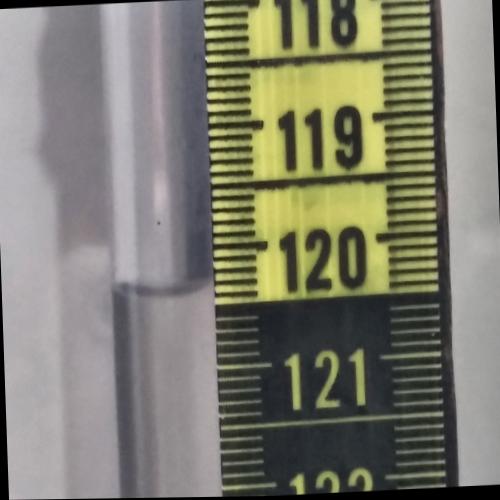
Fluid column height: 120.3 cm